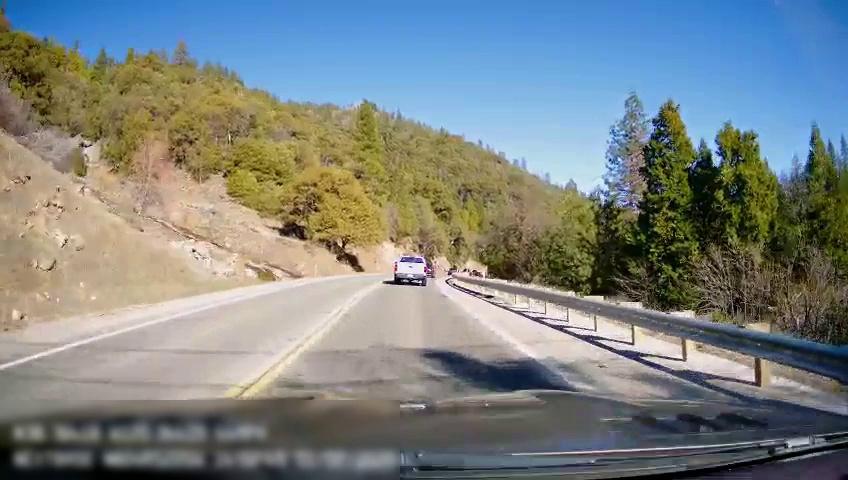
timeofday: Day
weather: Sunny
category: Drivable Space
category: Drivable Space
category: Vehicles | Truck
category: Vehicles | Car
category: Lanes | Opposite Lane
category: Lanes | Current Lane
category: Lanes | Opposite Lane
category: Lanes | Current Lane